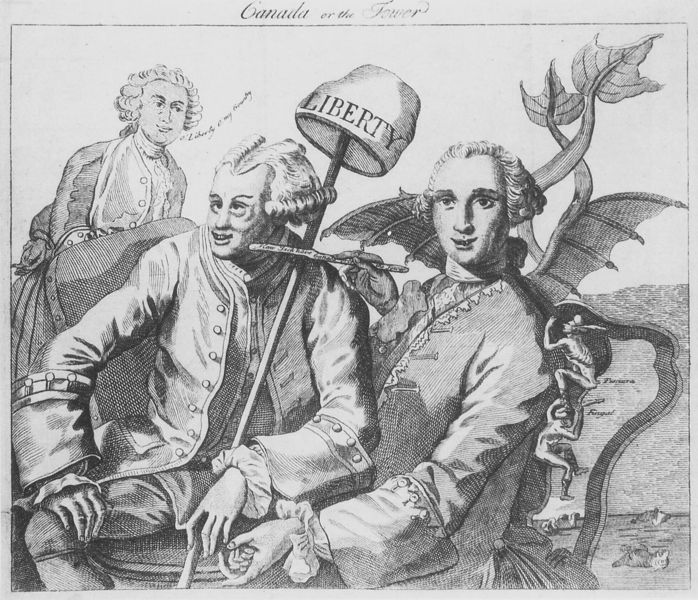
Titel: John Wilkes Esqur. (Hogarth Antwort auf Wilkes Artikel im North Briton)
Künstler: William Hogarth
Institution: London, British Museum
Schlagwörter: blätter, flügel, weiß, sitzen, hut, männer, schwarz, mütze, barock, hände, sitzend, drei, blatt, stock, perücke, schwanz, figuren, stich, stift, tracht, freiheit, teufel, wesen, schwänze, landkarte, perücken, klettern, drachen, drache, englisch, liberty, canada, edelleute, drogen, kanada, demonen, drogenmissbrauch